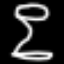
Label: hourglass